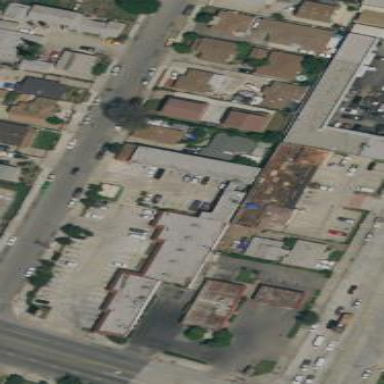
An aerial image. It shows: Retail building that also serves as motel.